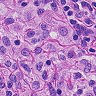
Metastatic tissue present: no